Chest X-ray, AP view. Patient: 57 years old, sex M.
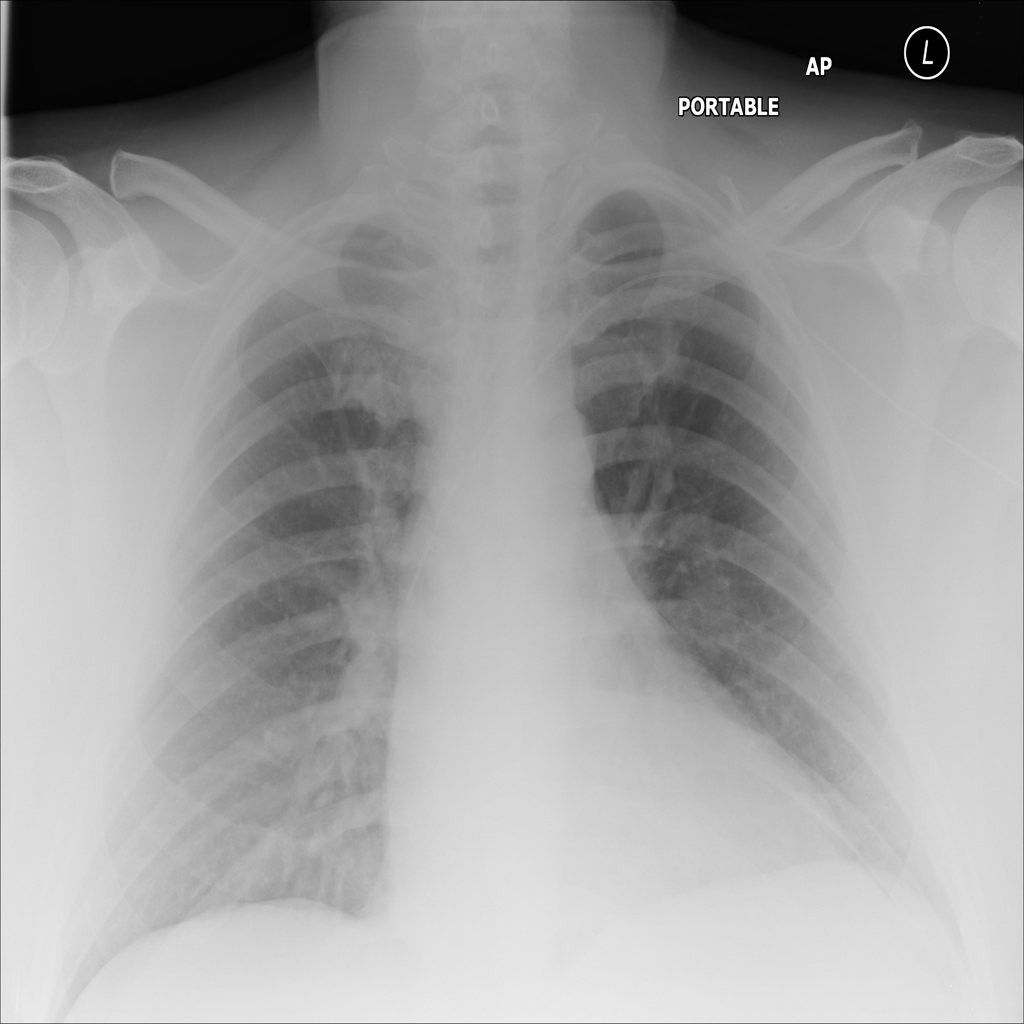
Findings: No Finding